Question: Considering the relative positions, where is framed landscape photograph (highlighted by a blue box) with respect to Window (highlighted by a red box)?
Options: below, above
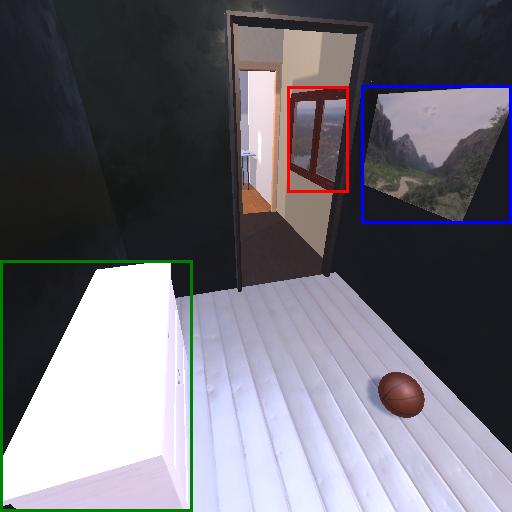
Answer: below